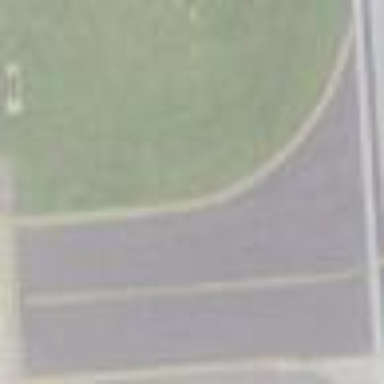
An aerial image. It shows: Asphalt taxiway at the airport.